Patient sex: F
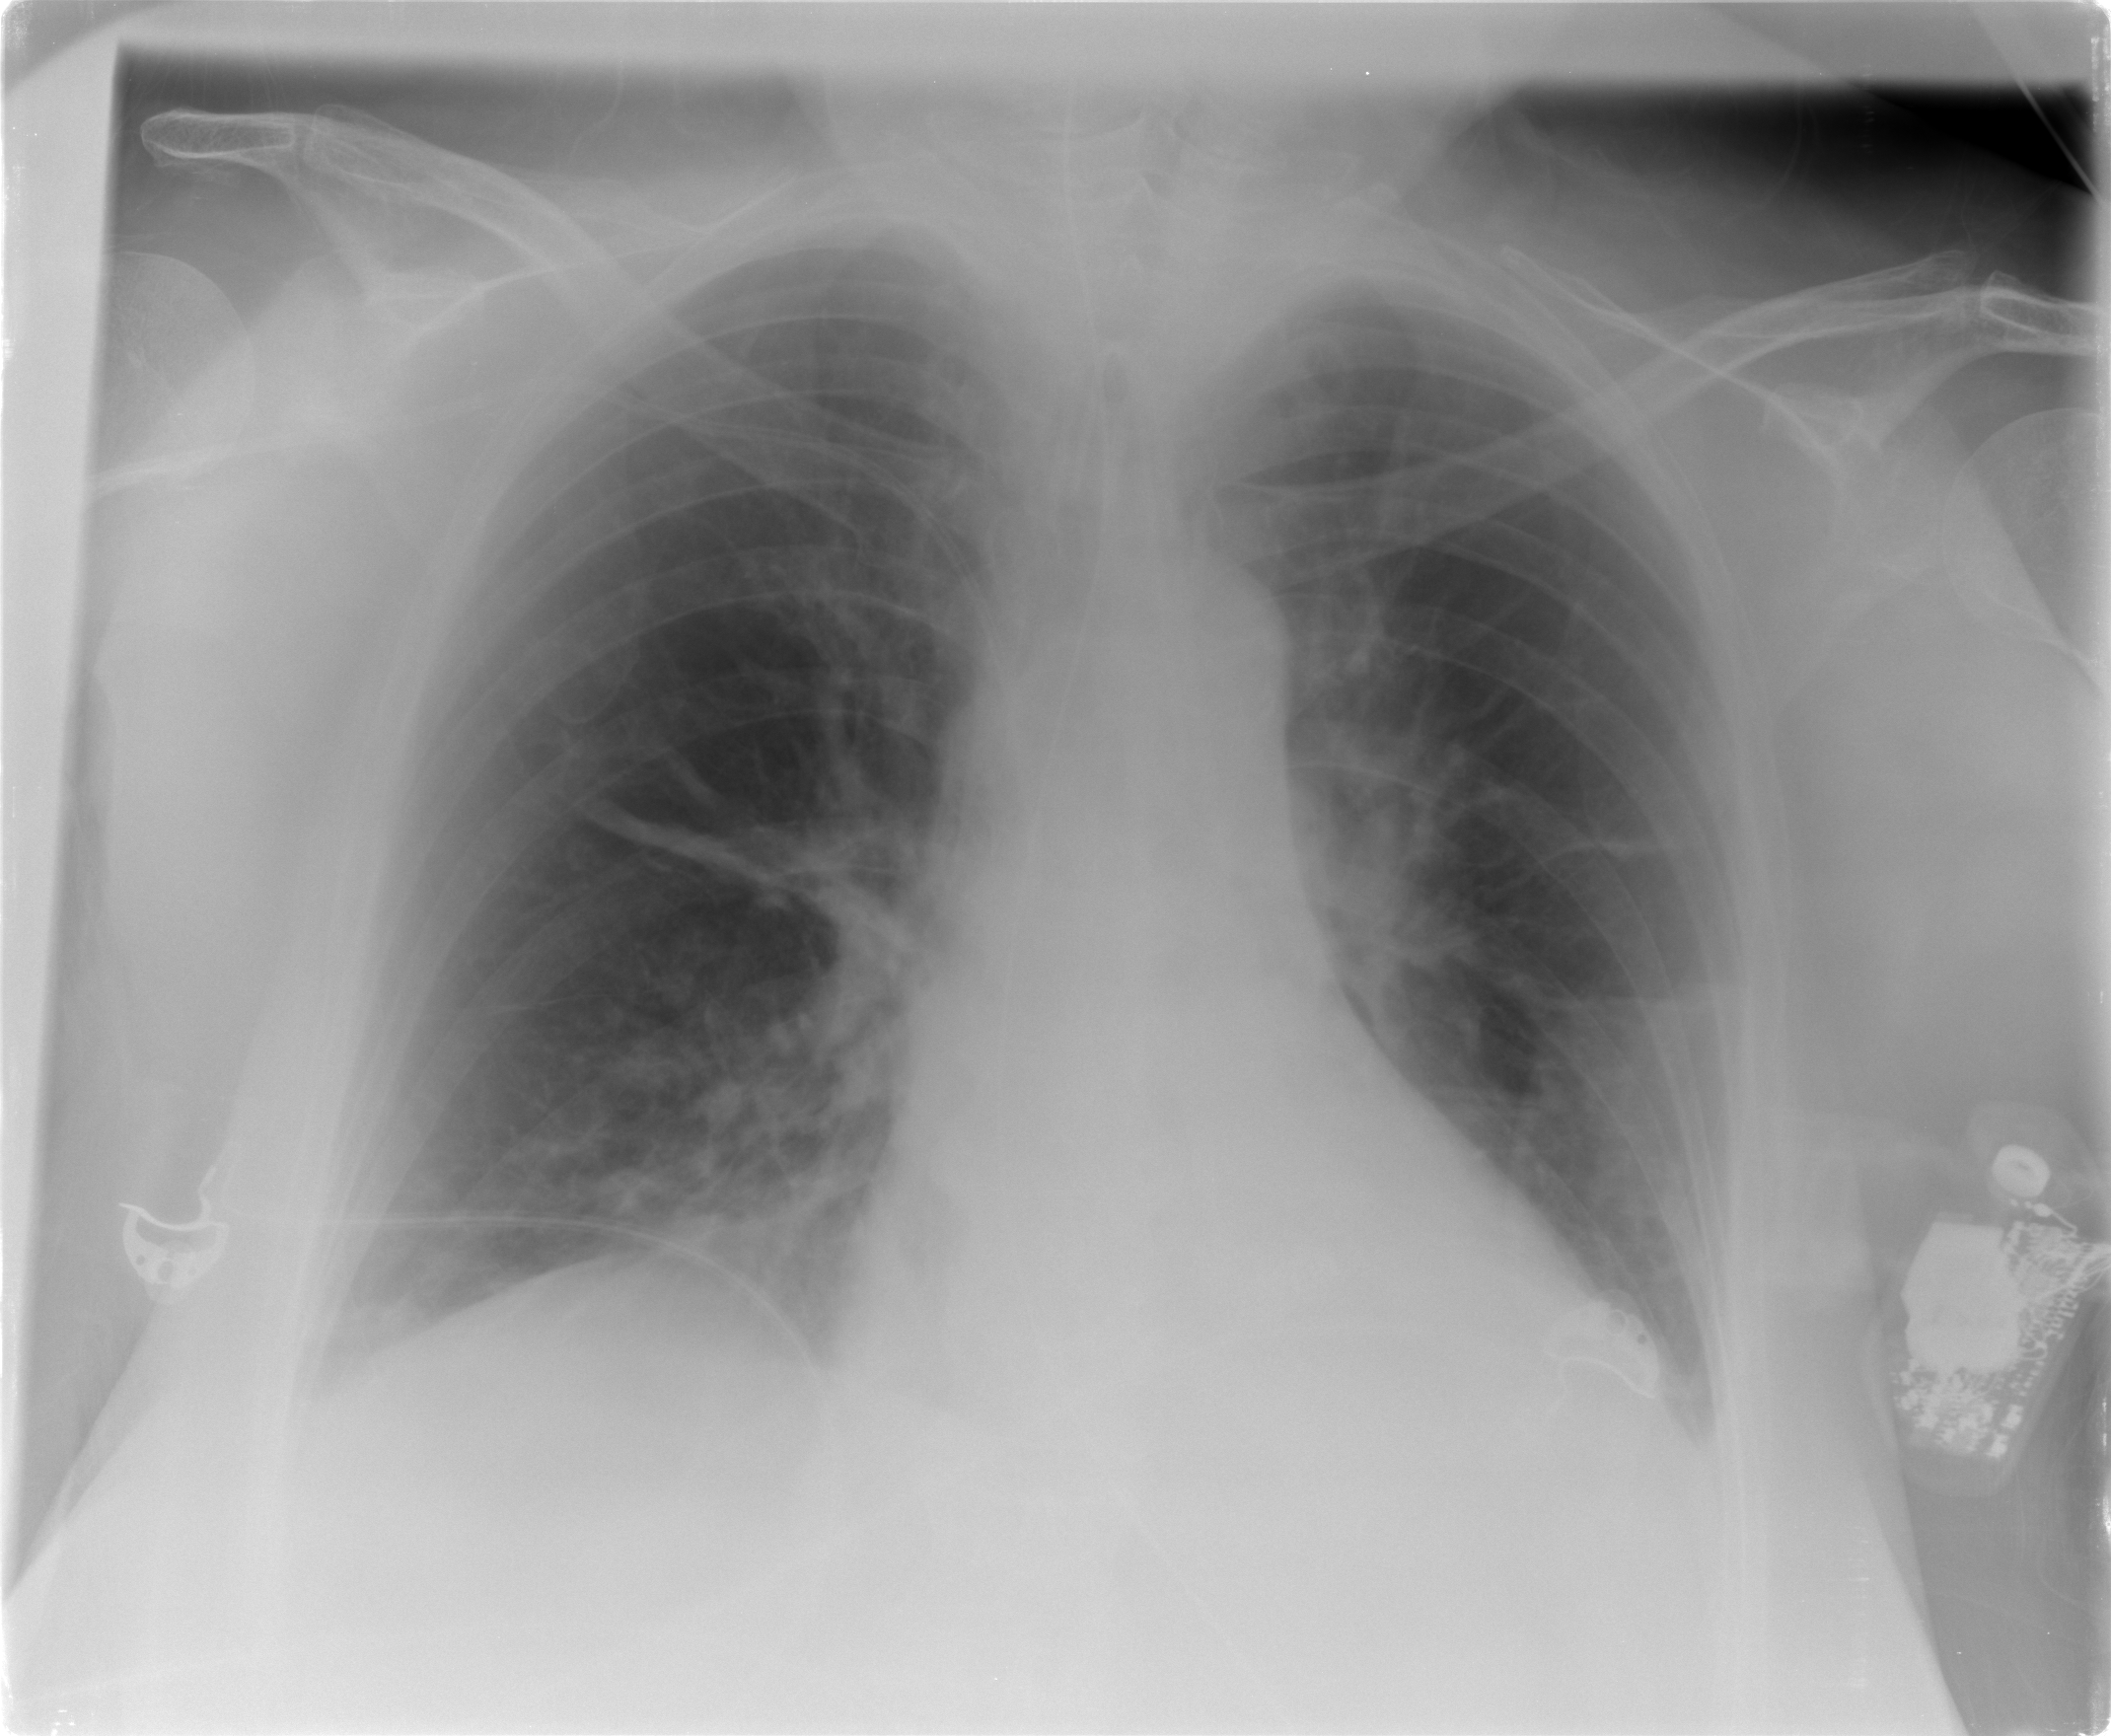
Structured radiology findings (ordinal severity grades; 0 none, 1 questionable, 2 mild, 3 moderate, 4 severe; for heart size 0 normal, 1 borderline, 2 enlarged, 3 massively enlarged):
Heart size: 2
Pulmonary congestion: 2
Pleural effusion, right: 0
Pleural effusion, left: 2
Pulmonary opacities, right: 1
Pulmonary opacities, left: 0
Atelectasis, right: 2
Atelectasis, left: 2